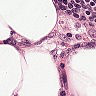
Metastatic tissue present: no